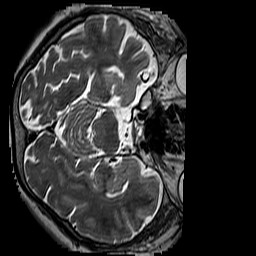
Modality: T2w
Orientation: axial
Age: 61
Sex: male
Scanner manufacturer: siemens
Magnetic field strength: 3 T
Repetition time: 3.2 s
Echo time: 0.212 s